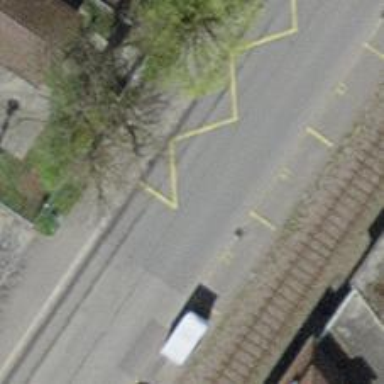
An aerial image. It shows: Public transport stop position.